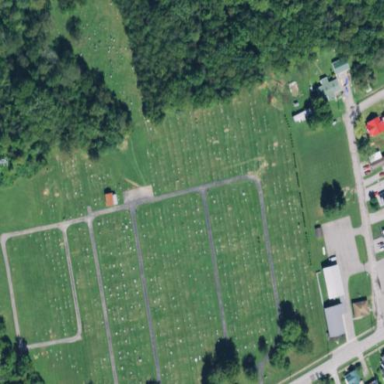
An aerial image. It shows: Cemetery.